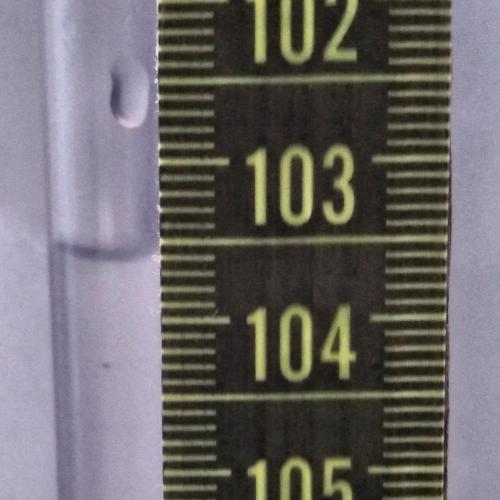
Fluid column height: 103.6 cm